Question: I use '<div>' tags to insert icons in my pages:
'''
<div class="icon warning"></div>There is a warning in the page
'''
The problem is that the icons are too close to the text:

Here is the code for the icon:
'''
div.icon{
display:inline-block;
width:16px;
height:16px;
background-color:transparent;
background-image:url(/images/icons.png);
background-repeat:no-repeat;
vertical-align:text-top;
background-position:0 0;
}
div.icon.warning{
background-position:-48px 0;
cursor:help;
}
'''
I want to place a few pixels distance between the icon and the text the icon is being followed by some text. In other words if there is no text after the icon, I don't want that space. In other words for the following code, I want to have 5px distance between div#icon1 and the text "There is a warning in the page" but I don't want any distance between div#icon2 and the elements coming after it:
'<li><div id="icon1" class="icon warning"></div>There is a warning in the page</li>'
'<li><div id="icon2" class="icon warning"></div></li>'
Please note that the icons will always appear within '<li>' elements so your suggested selectors cannot rely on the context that the icons may appear. The only thing certain about the icons is that if they are followed with some text, there must be some space between them and the text.
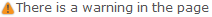
Answer: If you are willing to restructure your markup a little (without adding any additional size to it):
<URL>
The key line is:
'''
.icon:empty{ padding-left: 20px; }
'''
This works in IE 9, Chrome, etc. Other browsers will add extra space between empty elements. Here's an alternate version which degrades differently (less space between icon and text) when ':empty' is not supported:
<URL>
## HTML
'''
<div class="icon">This message has text.</div>
<br>
<br>
<div class="icon"></div><div class="icon"></div><div class="icon"></div><div class="icon"></div><div class="icon"></div>
'''
## CSS
'''
.icon{
padding: 4px 4px 4px 32px; /* 32px adds extra space to pad against text */
height: 24px;
line-height: 16px;
font-family: sans-serif;
font-size: 16px;
background:url(http://icons.iconarchive.com/icons/pixelmixer/basic/16/warning-icon.png) no-repeat 4px 4px;
display: inline-block;
}
/* empty matches elements with no children (including text nodes) */
.icon:empty{ padding-left: 20px; }
'''
Alternatively, you might be able to do without ':empty' altogether if you use a style like:
'''
.icon{
padding: 4px 8px 4px 24px;
...
}
'''
This places equal distance on both sides of the icon.